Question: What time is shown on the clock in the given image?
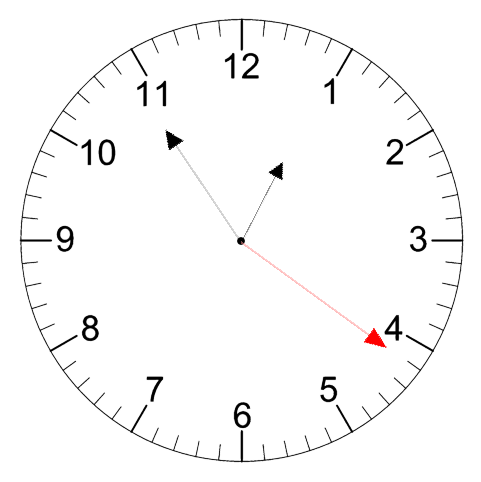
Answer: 12:54:21